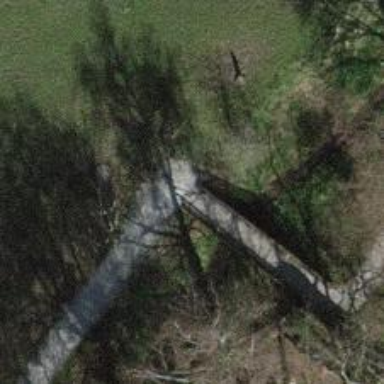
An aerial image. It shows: Bridge over cycleway.